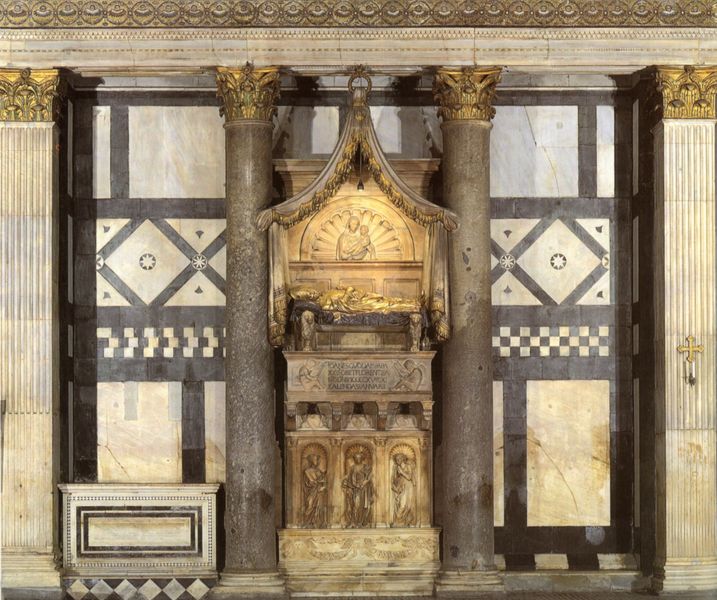
Titel: Baptisterium (Florenz)
Standort: Florenz, Baptisterium (EU - I - Toskana)
Schlagwörter: marmor, säule, säulen, schachbrett, schachbrettmuster, wand, stein, tod, tot, kirche, gold, kind, renaissance, relief, liegen, italien, pilaster, figuren, bischof, papst, tafel, bordüre, inschrift, bett, alter, kreuz, sterne, altar, kapitelle, einlegearbeit, halbkreis, liege, rauten, sarg, grab, jesus, baldachin, heilige, maria, rillen, grabmal, epitaph, grablege, halbreis, riefeln, lieege